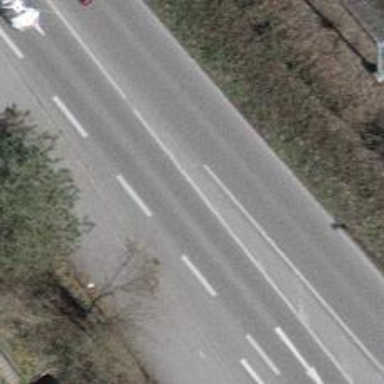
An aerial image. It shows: Primary road with asphalt surface.